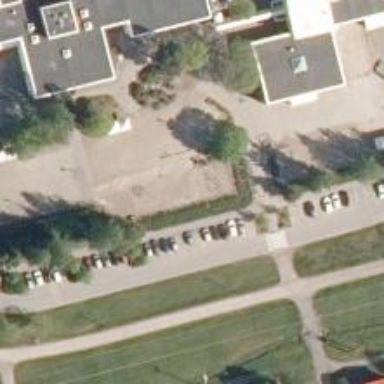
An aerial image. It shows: Paved parking area.